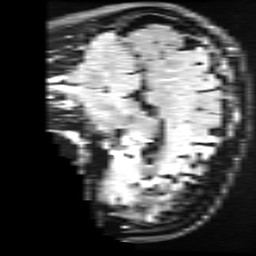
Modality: FLAIR
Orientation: sagittal
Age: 26
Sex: male
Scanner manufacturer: ge
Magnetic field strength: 3 T
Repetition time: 11 s
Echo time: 0.1497 s